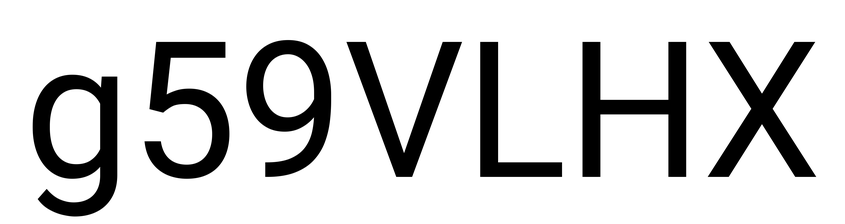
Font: Roboto_Regular